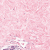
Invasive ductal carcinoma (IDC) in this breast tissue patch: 0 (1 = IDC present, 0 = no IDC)